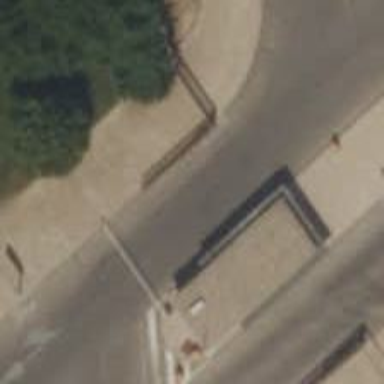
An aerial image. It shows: Lift gate barrier.